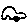
Label: car